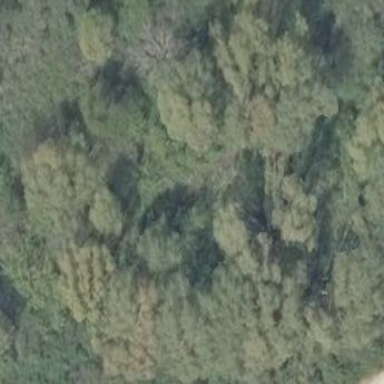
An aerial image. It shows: Area covered in scrub vegetation.